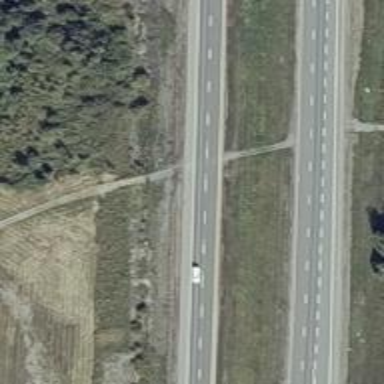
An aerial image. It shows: Motorway.